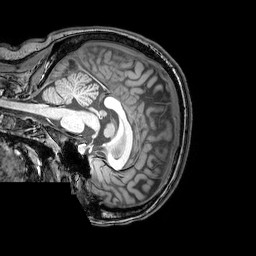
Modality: T1w
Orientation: sagittal
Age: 22
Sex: female
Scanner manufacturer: philips
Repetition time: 0.008257 s
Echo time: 0.00383 s